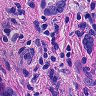
Metastatic tissue present: yes